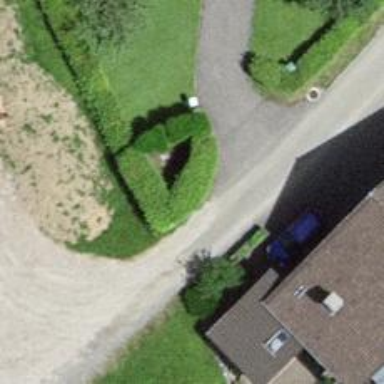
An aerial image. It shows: Hedge acting as barrier.